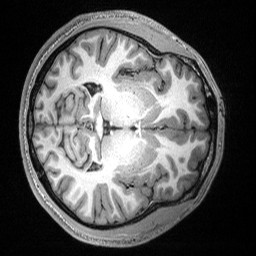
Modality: T1w
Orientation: axial
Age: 20
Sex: male